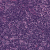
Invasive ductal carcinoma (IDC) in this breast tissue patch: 0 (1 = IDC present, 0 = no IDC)